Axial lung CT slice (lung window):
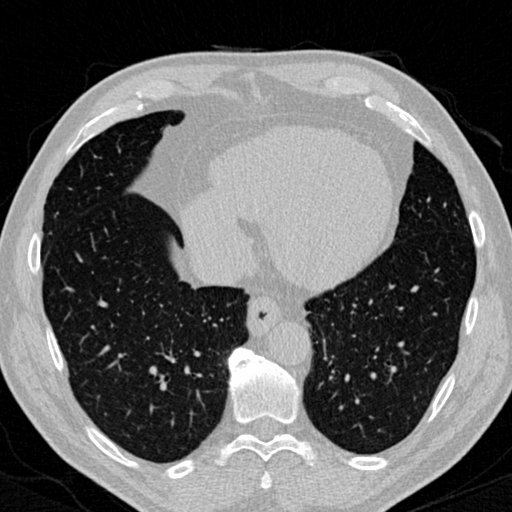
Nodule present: no